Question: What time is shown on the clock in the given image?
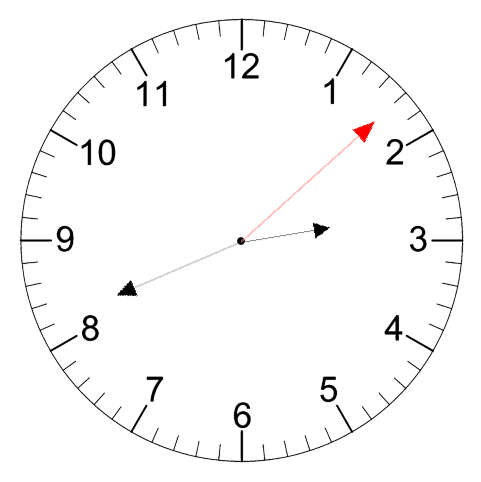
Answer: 02:41:08